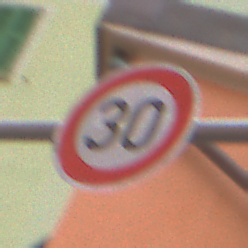
Verkehrszeichen: Geschwindigkeit30
Umgebung: Outdoor, Urban
Tageszeit: Midday
Wetter: Overcast
Licht: Natural
Jahreszeit: NotSpecified
Kontrast: LowContrast